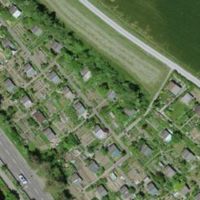
EUNIS habitat code: 53
Species observed at this site:
Galeopsis tetrahit
Cerastium tomentosum
Lamium galeobdolon
Tanacetum parthenium